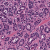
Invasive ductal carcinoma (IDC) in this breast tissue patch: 1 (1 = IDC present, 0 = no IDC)